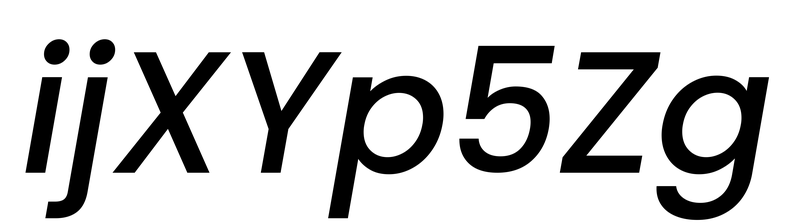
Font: Poppins-MediumItalic